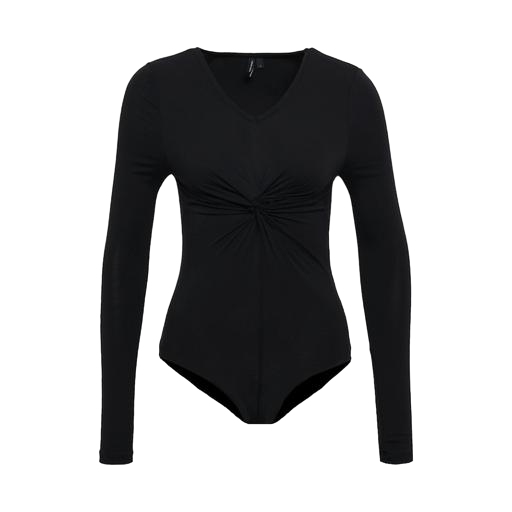
black twist front long sleeve tee, black plunge bodysuit, black tie-front top, white background